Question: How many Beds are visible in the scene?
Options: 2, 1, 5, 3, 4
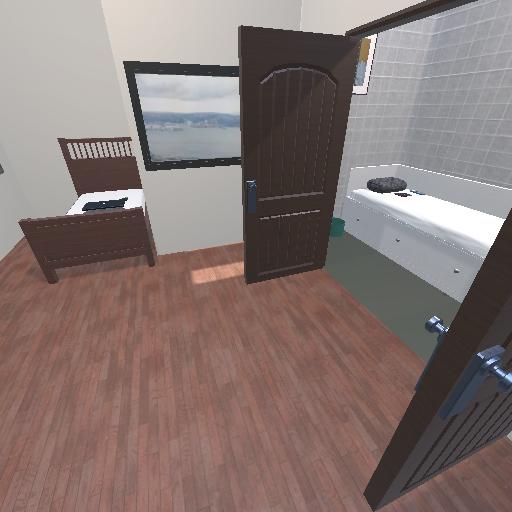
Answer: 2